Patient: sex M, age 42
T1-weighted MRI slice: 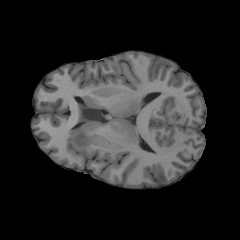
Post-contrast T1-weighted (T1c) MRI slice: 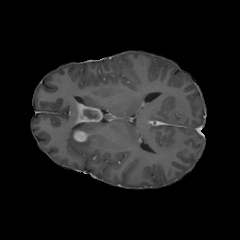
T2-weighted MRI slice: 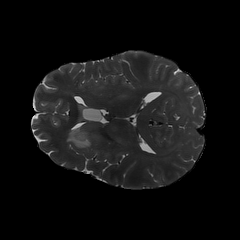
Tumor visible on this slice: yes
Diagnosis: Glioblastoma, IDH-wildtype
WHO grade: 4